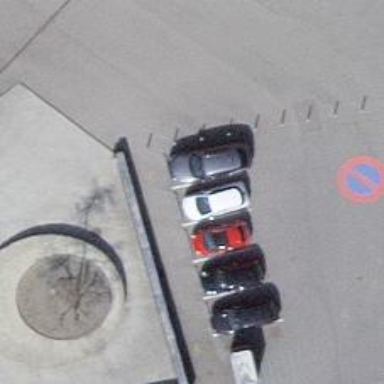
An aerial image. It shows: Bollard.